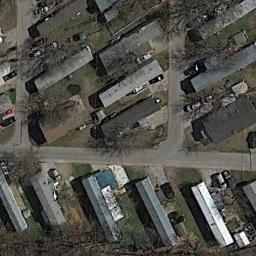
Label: mobile_home_park